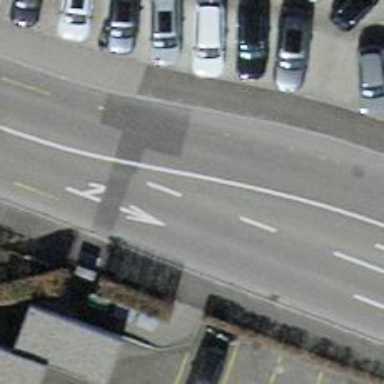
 featuring lanes for both cyclists and pedestrians."